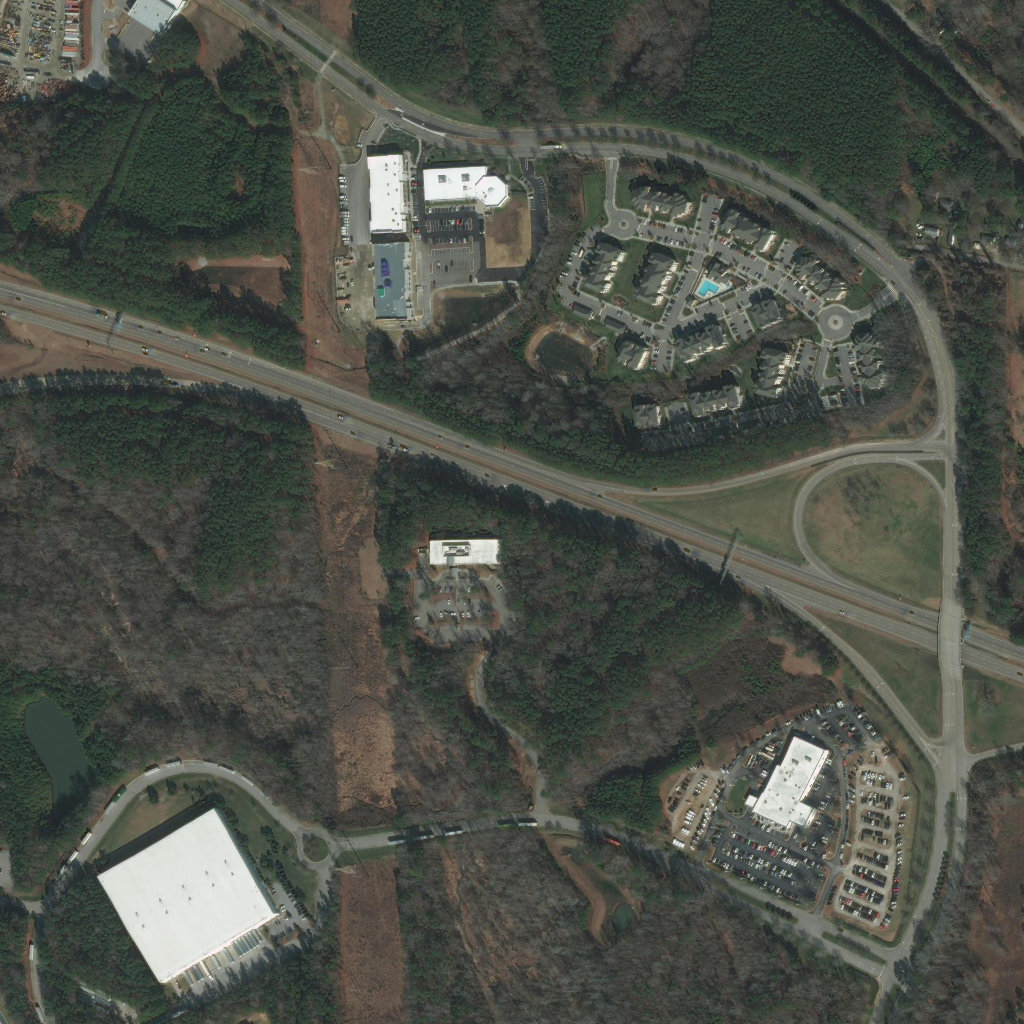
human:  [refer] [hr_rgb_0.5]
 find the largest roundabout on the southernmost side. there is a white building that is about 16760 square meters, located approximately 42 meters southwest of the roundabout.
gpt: <box>[[28, 80, 33, 85, 0]]</box>

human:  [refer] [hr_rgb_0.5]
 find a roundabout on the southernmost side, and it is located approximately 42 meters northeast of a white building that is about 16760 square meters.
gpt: <box>[[28, 80, 33, 85, 0]]</box>

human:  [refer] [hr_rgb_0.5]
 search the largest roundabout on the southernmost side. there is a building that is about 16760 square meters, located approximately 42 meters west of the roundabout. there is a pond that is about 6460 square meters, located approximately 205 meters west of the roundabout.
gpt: <box>[[28, 80, 33, 85, 0]]</box>

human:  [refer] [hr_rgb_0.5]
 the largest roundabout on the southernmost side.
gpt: <box>[[28, 80, 33, 85, 0]]</box>